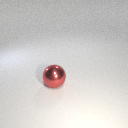
large red metal sphere